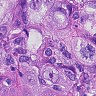
Metastatic tissue present: yes